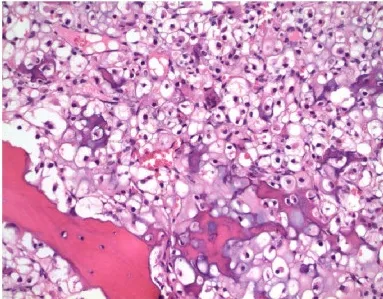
Hematoxylin and eosin staining of sections from our patient's pelvic tumor mass and skull metastasis. (C) The skull metastasis consisted entirely of the clear cell chondrosarcoma component.
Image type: pathology (h&e)